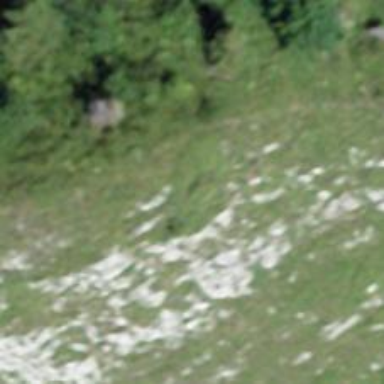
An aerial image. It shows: Cliff in nature.